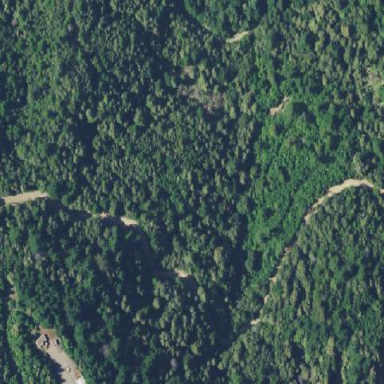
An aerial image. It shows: Forest area.